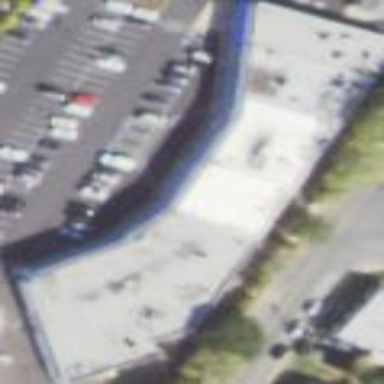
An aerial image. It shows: Retail building.